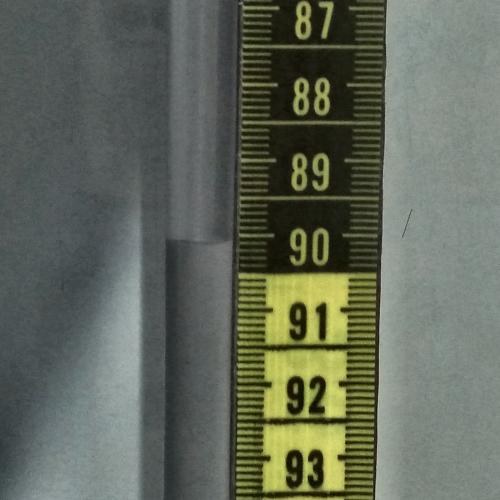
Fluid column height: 90.1 cm